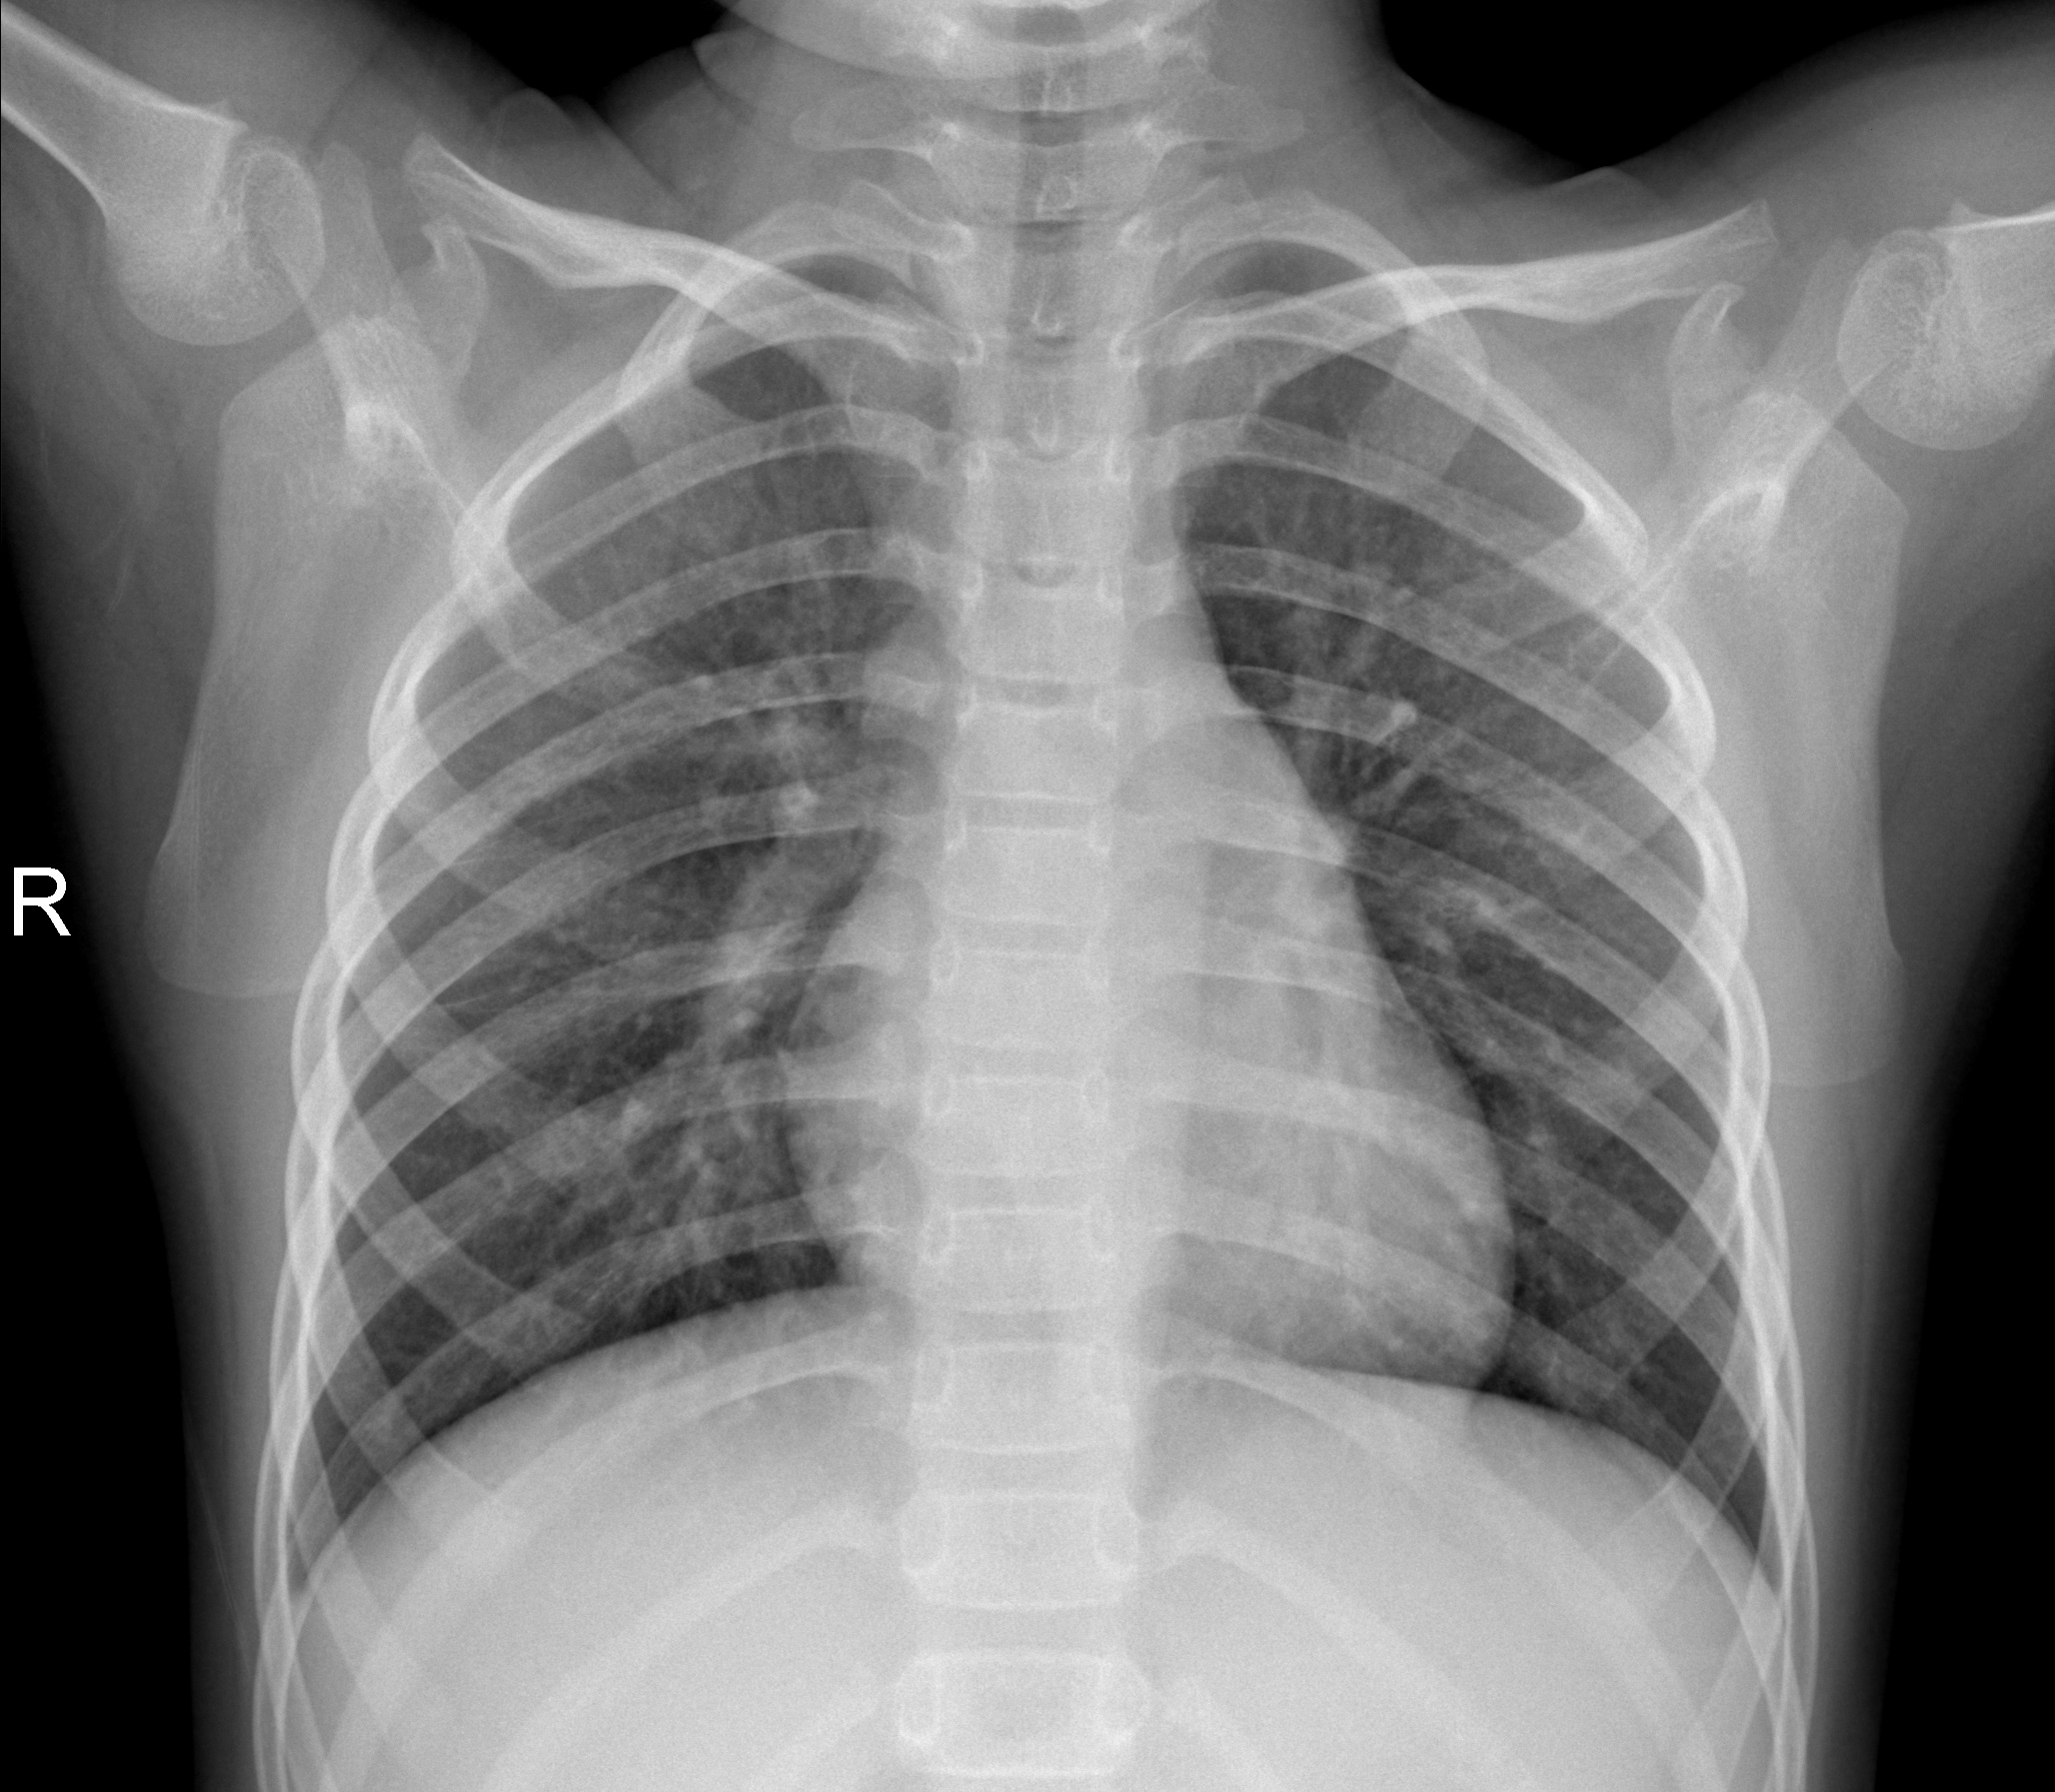
Diagnosis: NORMAL